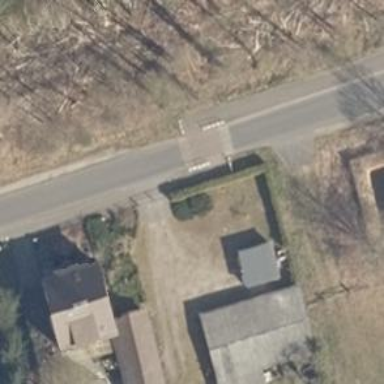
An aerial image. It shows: Smooth asphalt road in residential area.